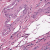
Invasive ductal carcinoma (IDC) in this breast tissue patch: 0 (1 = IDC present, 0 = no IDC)